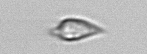
Label: Oxytoxum